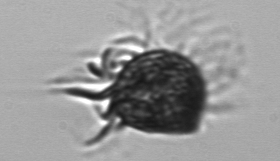
Label: Pelagostrobilidium